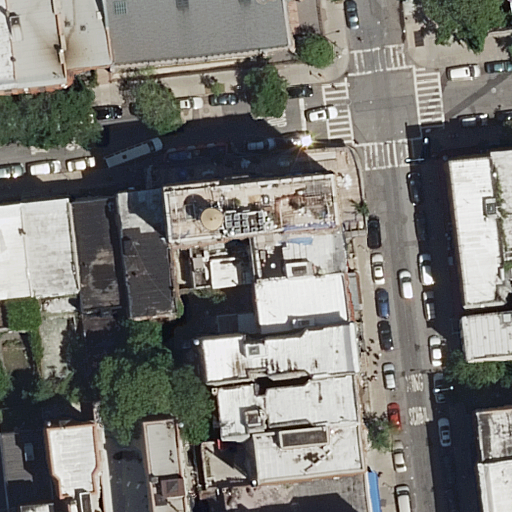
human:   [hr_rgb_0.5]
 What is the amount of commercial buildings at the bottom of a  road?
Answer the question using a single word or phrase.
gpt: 0

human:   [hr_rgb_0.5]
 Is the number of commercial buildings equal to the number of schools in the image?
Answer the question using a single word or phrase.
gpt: no

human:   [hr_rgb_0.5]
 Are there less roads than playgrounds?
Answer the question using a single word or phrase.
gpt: no

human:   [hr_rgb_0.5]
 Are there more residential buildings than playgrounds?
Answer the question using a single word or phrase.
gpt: yes

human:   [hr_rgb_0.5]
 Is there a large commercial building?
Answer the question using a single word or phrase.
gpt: no

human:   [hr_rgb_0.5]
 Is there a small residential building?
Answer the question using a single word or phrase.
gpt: yes

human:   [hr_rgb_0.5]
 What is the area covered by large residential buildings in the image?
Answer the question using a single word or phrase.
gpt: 0m2

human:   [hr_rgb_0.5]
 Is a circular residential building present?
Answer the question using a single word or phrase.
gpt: no

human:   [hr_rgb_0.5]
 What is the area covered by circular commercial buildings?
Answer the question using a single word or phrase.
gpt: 0m2

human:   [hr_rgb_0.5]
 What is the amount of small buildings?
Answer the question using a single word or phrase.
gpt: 5

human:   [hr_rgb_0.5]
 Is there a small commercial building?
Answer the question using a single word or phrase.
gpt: no

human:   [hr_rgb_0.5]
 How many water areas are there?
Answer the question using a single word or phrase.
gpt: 0

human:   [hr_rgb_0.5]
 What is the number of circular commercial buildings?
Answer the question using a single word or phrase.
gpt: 0

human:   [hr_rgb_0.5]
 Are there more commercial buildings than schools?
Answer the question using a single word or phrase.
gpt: no

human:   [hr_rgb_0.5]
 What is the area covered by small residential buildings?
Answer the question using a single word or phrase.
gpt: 283m2

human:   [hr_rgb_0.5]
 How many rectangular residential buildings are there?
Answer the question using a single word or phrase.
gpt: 14

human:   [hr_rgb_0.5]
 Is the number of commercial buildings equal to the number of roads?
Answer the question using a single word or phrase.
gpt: no

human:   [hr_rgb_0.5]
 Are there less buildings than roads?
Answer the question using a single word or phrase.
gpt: no

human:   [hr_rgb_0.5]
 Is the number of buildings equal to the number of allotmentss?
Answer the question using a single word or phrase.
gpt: no

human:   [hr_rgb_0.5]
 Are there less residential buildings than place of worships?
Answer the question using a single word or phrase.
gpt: no

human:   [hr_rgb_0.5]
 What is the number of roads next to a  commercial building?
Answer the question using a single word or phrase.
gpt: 0

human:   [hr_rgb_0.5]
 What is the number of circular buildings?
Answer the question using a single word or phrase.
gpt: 0

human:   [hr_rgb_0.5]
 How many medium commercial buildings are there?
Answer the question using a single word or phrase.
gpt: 0

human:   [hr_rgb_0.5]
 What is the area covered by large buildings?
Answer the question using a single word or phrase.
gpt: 0m2

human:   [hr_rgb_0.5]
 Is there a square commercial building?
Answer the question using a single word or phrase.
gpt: no

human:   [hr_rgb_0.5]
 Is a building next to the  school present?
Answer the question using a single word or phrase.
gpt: yes

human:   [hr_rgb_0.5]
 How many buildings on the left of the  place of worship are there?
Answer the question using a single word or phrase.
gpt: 11

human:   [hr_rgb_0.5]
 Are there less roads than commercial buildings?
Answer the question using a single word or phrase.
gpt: no

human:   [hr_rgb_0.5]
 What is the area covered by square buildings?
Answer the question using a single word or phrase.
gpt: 0m2

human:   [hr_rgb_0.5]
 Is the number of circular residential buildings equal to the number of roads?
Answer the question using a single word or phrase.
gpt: no

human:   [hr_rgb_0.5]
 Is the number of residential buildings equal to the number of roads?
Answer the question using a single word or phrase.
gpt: no

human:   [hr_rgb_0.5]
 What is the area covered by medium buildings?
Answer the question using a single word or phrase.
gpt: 4308m2

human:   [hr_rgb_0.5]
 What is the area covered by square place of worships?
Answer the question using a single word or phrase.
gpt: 0m2

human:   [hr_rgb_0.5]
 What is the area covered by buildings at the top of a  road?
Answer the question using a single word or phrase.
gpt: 1061m2

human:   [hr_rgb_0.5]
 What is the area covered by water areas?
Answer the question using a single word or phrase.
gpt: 0m2

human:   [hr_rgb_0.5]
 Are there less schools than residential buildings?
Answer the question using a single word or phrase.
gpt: yes